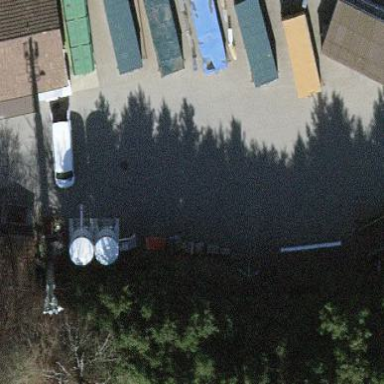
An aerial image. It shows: Recycling center enclosed by fence.